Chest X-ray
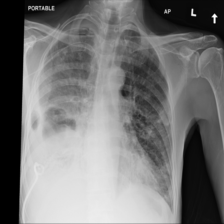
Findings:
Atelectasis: positive
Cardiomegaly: negative
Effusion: positive
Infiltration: positive
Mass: negative
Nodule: negative
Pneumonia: negative
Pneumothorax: negative
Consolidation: negative
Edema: negative
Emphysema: negative
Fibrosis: negative
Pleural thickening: negative
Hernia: negative